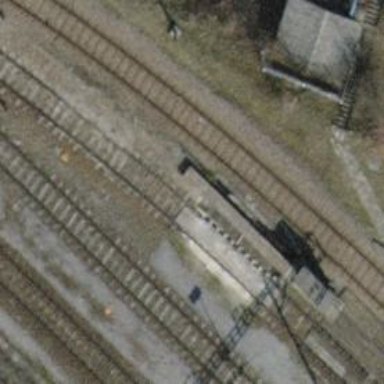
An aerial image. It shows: Electrified rail siding with contact line.